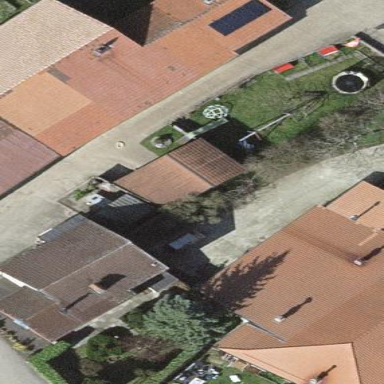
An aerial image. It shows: Simple and straightforward house.